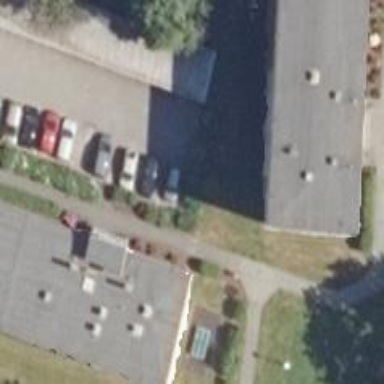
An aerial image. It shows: Parking aisle designated as service road.